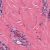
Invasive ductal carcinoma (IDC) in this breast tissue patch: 0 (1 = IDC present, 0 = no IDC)